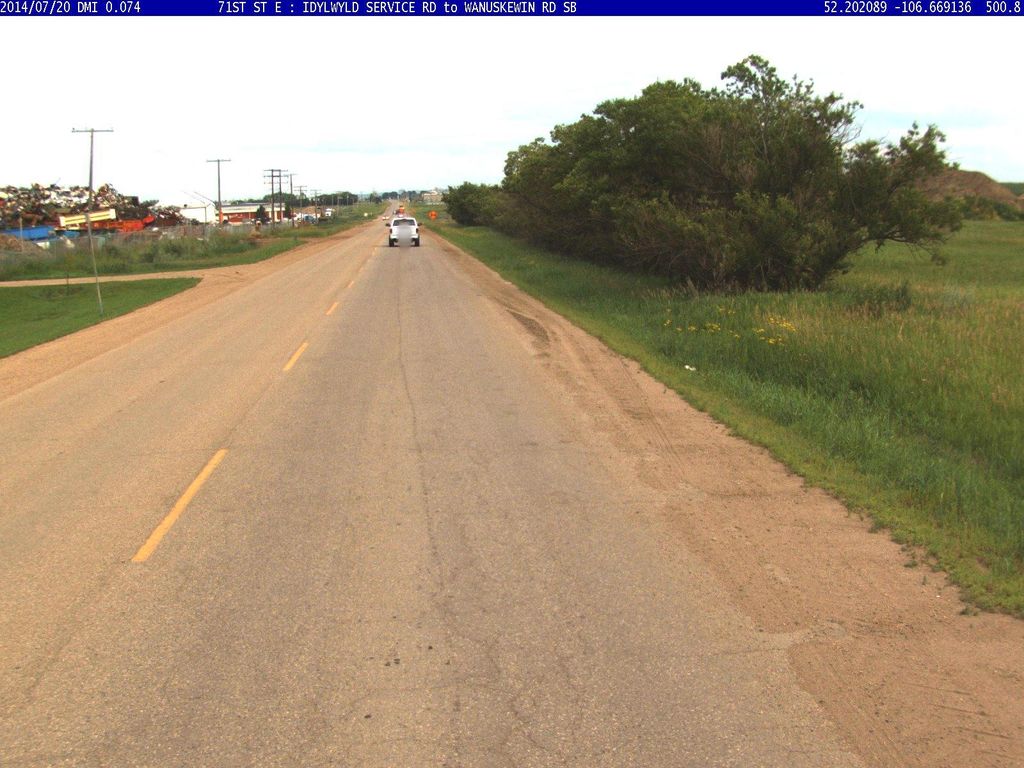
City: saskatoon